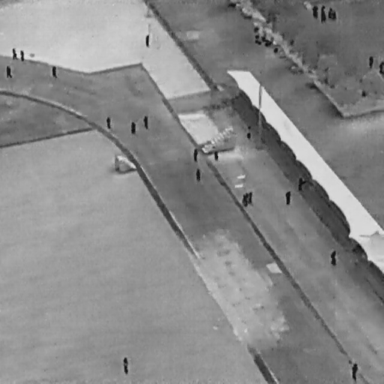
There are 19 People in the infrared image.